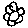
Label: flower